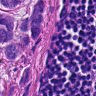
Metastatic tissue present: yes